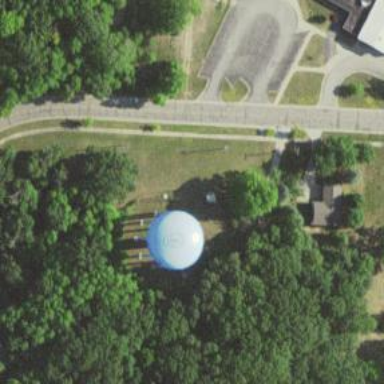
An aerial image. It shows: Water tower that is man-made.